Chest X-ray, PA view. Patient: 36 years old, sex M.
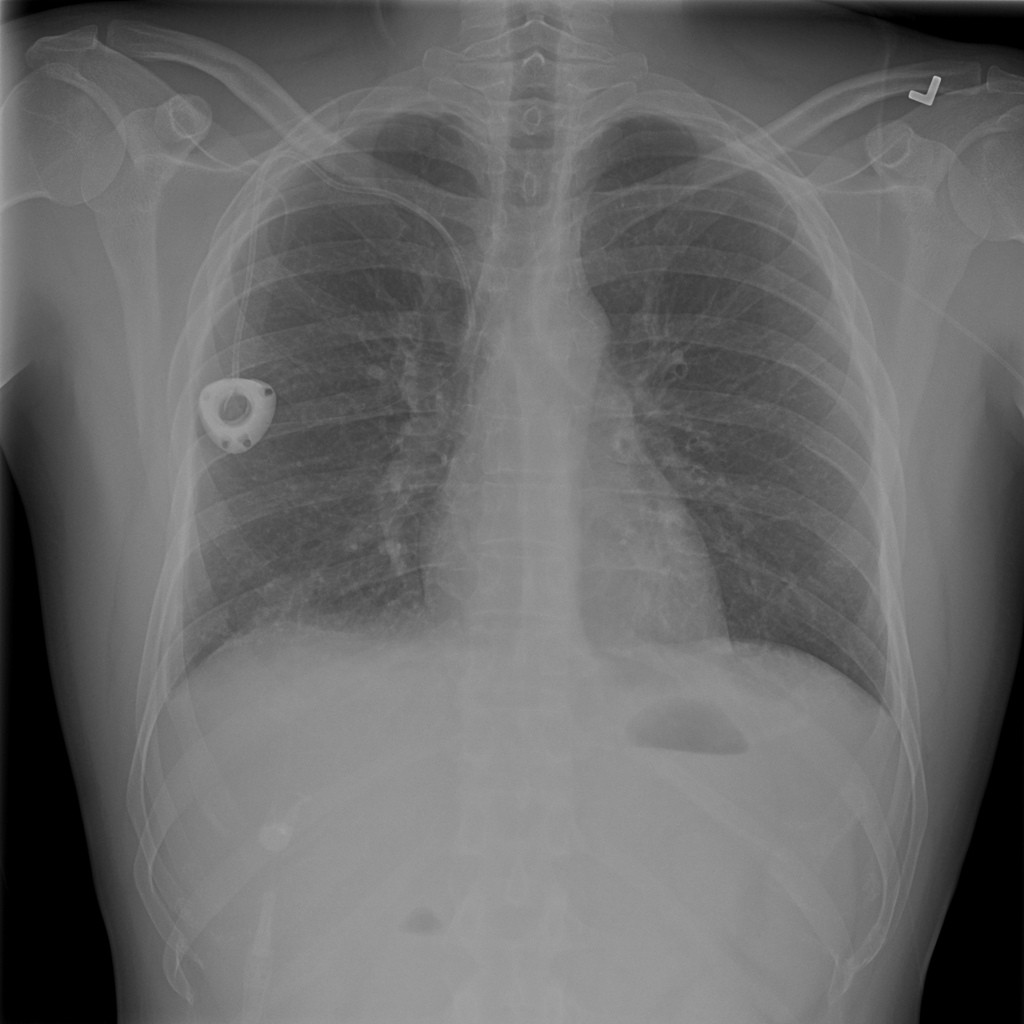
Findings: Infiltration